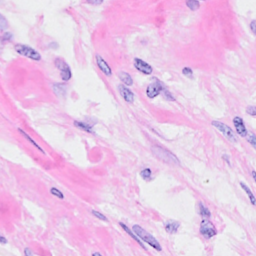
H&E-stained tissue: Breast